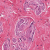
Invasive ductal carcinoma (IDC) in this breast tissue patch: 0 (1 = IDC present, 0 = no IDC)